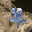
Label: 4